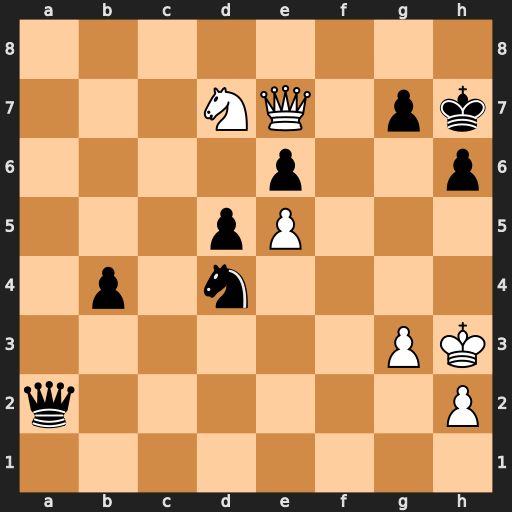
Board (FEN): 8/3NQ1pk/4p2p/3pP3/1p1n4/6PK/q6P/8
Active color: w
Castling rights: -
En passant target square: -
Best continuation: Qf7 Qa8 Nf6+ Kh8 Ne8 Nf5 Qf8+ Kh7 Nf6+ gxf6 Qxa8